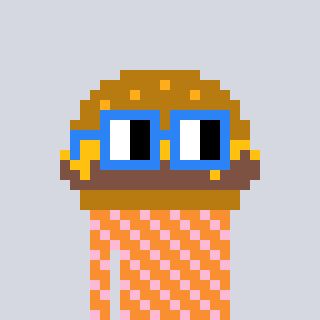
a pixel art character with square blue glasses, a burger-shaped head and a orange-colored body on a cool background